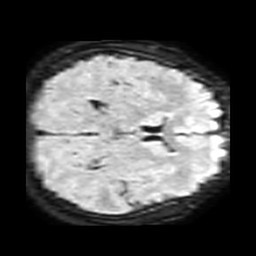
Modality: FLAIR
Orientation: axial
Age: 27
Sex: female
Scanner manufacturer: philips
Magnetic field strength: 1.5 T
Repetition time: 6 s
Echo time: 0.1023 s